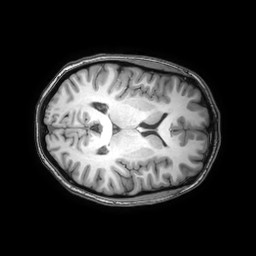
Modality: T1w
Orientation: axial
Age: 26
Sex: female
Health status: healthy
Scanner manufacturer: philips
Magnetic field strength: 3 T
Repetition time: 0.0079 s
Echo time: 0.0035 s